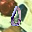
Label: 0